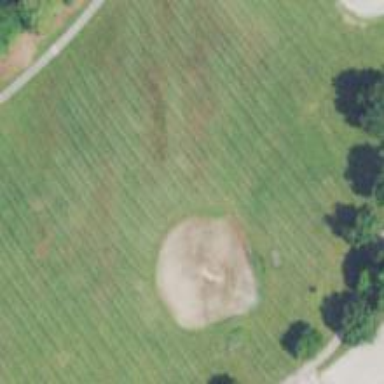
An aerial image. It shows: Baseball pitch for leisure and sports activities.